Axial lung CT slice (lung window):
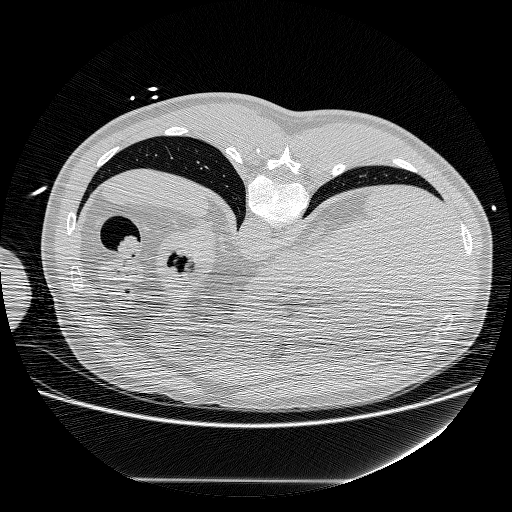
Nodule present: no